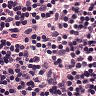
Metastatic tissue present: no